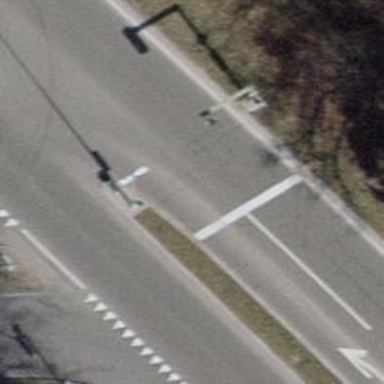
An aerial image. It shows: Road with traffic signals.